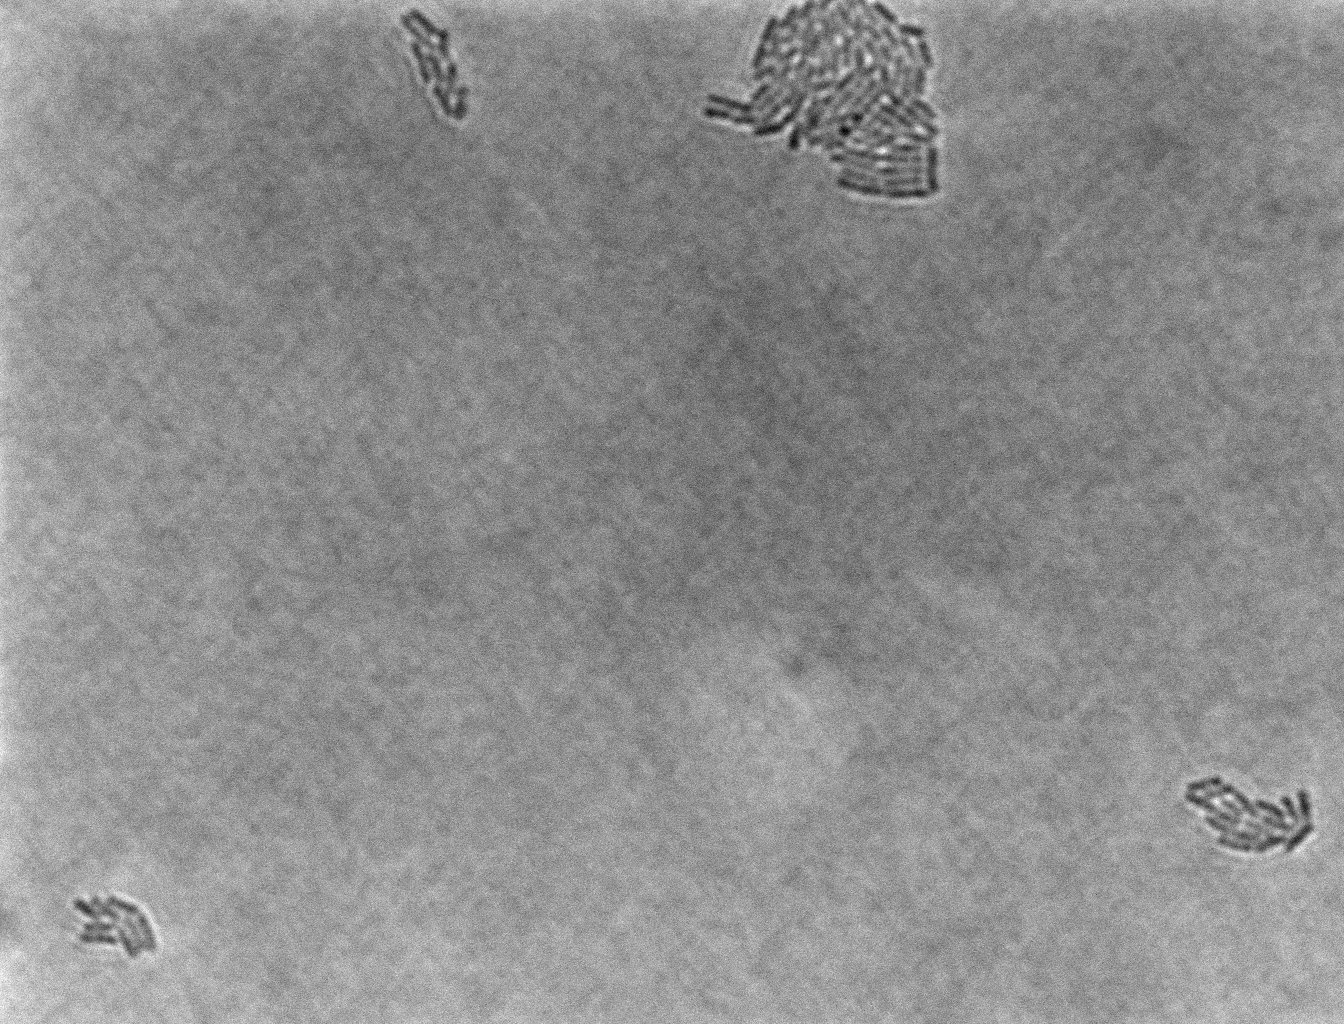
Brightfield microscopy, 60x objective, 3 h incubation